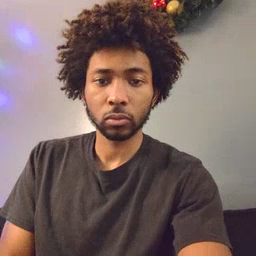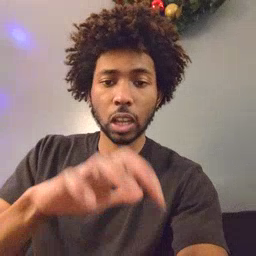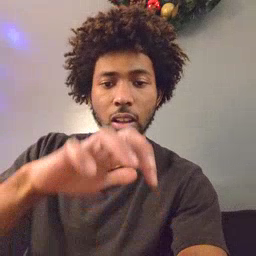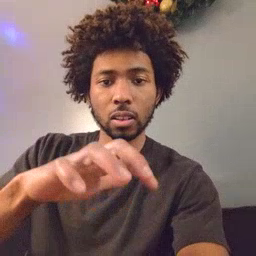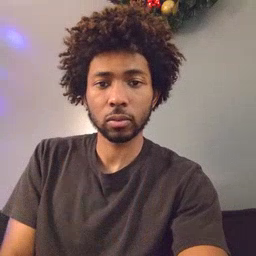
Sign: alligator